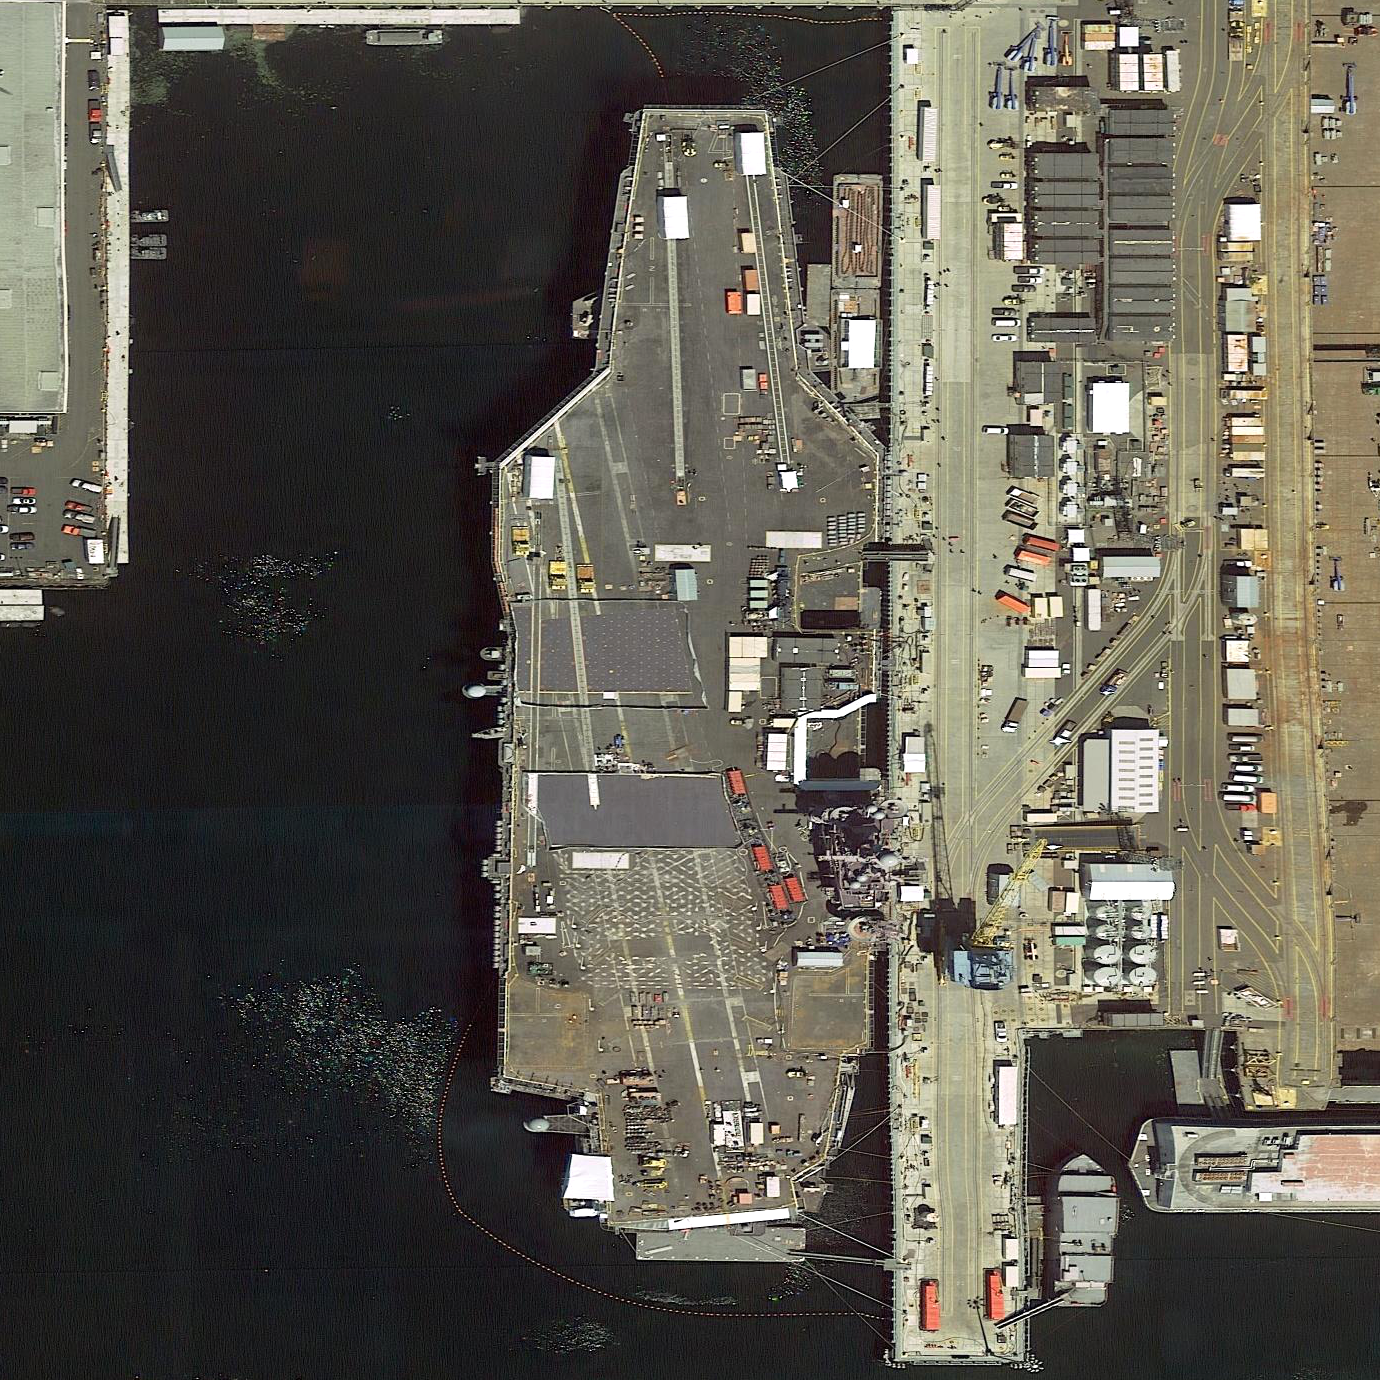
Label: aircraft_carrier